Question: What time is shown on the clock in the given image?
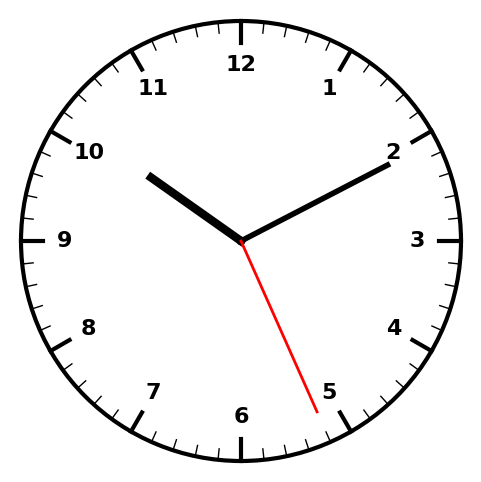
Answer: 10:10:26